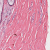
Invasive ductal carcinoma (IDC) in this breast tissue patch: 0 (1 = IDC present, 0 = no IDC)